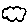
Label: cloud